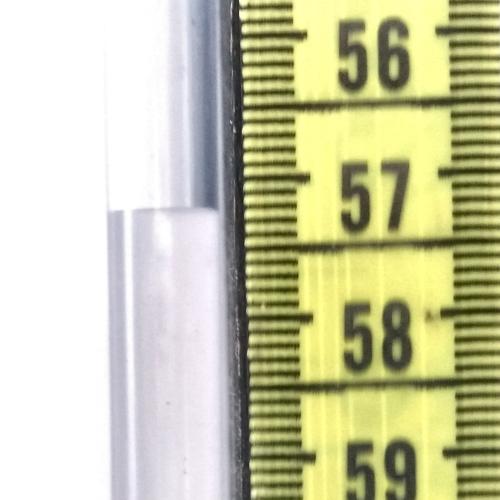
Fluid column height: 57.2 cm